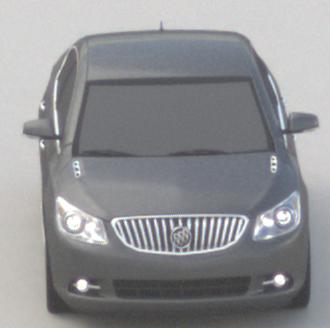
Make: Buick
Model: LaCrosse
Detailed model: Gen. 2
Model produced from: 2009
Model produced until: 2016
Doors: 4
Color: gray
Road condition: dry road
Daytime: morning or afternoon
Contrast: low contrast